Field crop: maize
Growth stage: 1
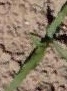
Species: maize